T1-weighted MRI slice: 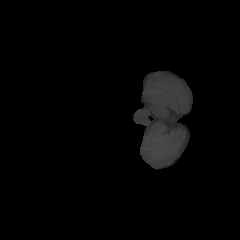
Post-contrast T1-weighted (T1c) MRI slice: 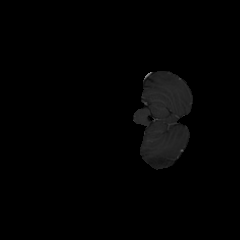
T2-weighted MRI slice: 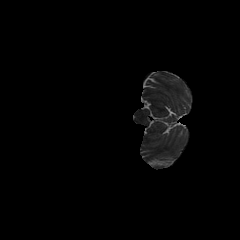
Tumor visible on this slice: no